Field crop: maize
Growth stage: 2
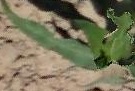
Species: maize